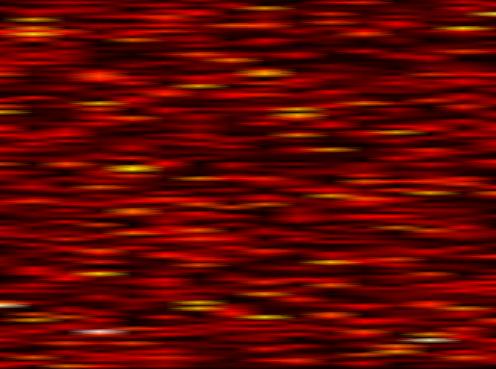
Label: UFMC